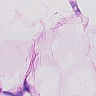
Metastatic tissue present: no